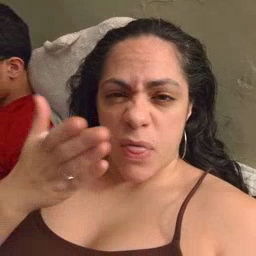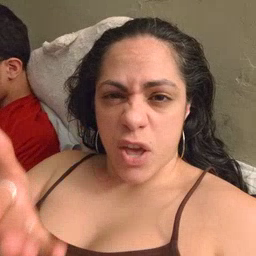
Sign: there